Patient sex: M
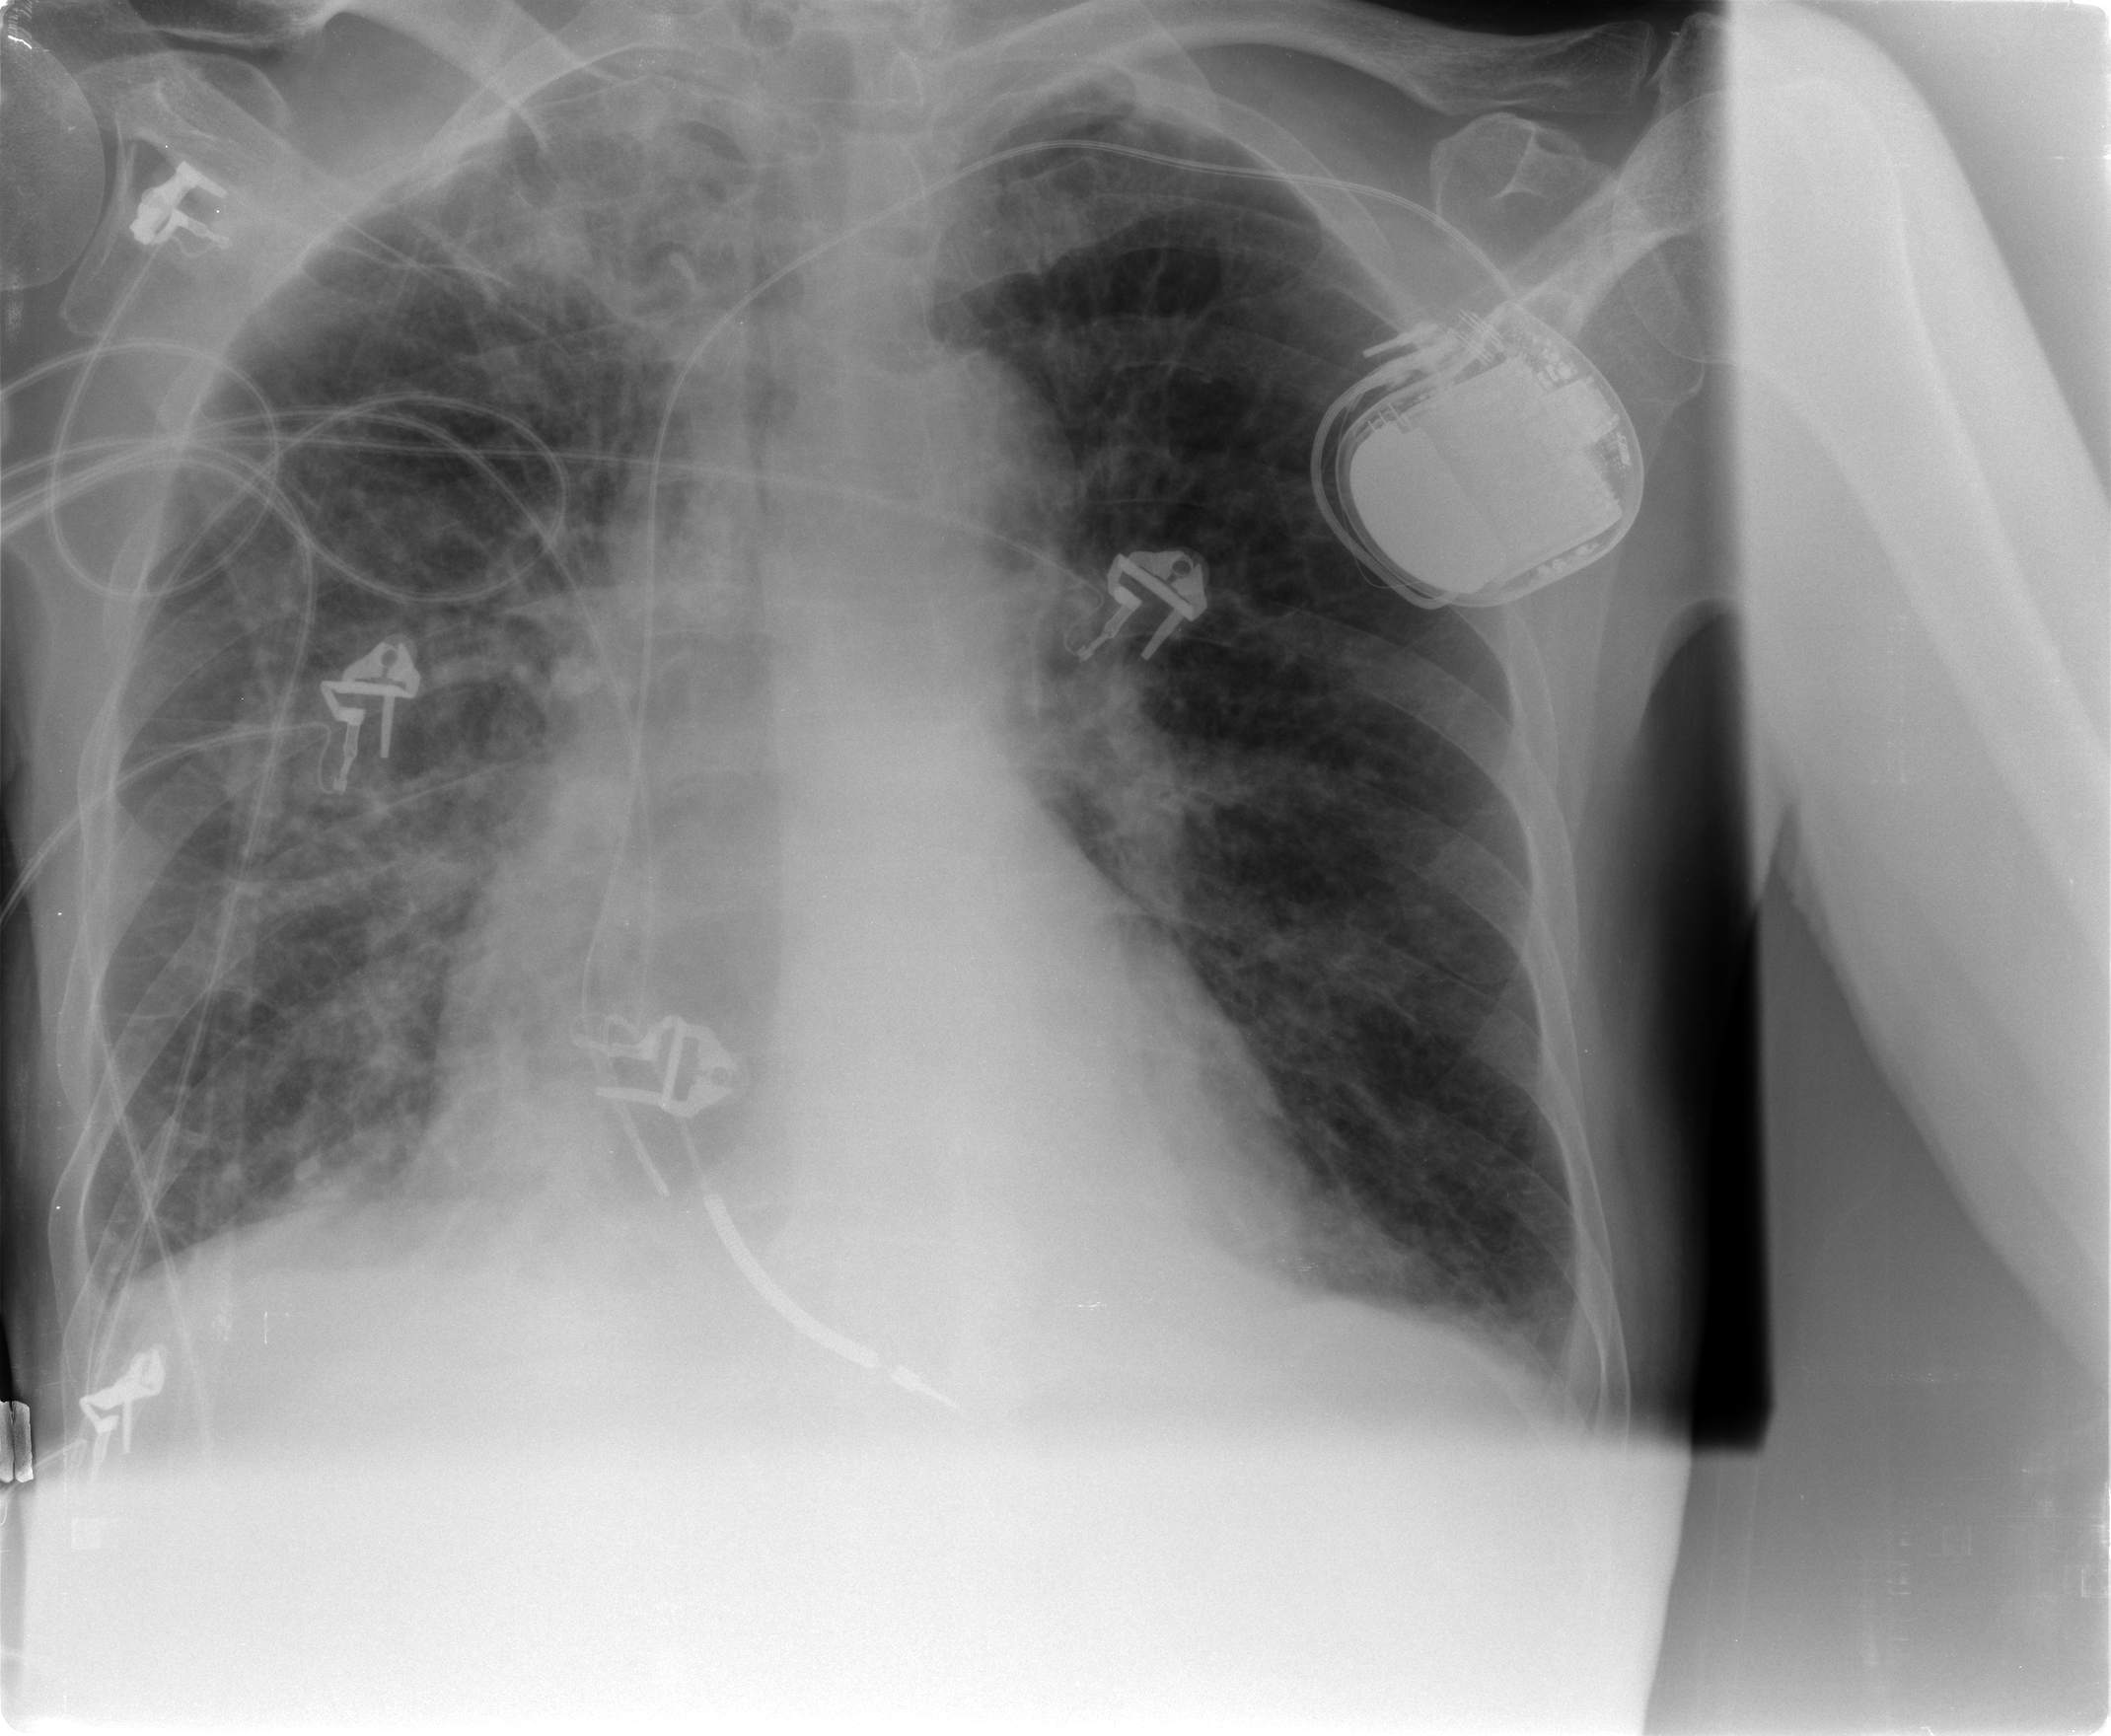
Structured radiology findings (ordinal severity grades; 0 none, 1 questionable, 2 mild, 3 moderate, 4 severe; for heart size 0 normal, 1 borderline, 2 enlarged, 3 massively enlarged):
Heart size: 1
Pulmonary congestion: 2
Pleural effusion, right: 1
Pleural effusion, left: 0
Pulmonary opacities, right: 2
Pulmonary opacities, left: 1
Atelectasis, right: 2
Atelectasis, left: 1